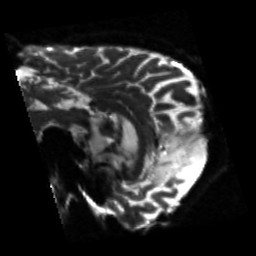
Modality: sbref
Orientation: sagittal
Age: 72
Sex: male
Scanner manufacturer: siemens
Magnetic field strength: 3 T
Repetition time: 5.25 s
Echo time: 0.08 s